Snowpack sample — Loveland Pass, Silver Plume, Colorado, USA (2/11/26, 12:00 PM MST)
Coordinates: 39.663, -105.886
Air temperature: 35 °F
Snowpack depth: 82 cm
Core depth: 30 cm
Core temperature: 28.4 °F
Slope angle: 13°, slope face: 12°
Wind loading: high
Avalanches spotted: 1
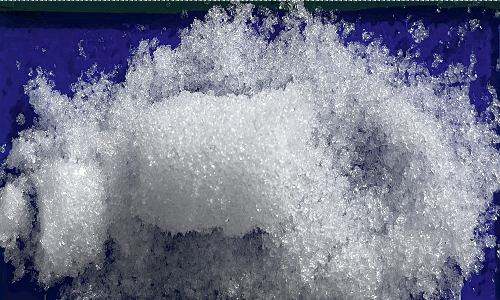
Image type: core
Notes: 1 small avalanche spotted on the north side of the bowl, lots of wind loading